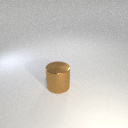
large brown metal cylinder